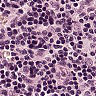
Metastatic tissue present: no